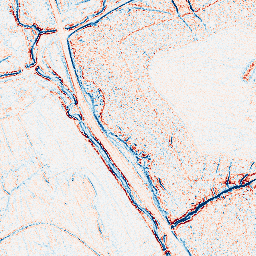
Category: edge_preserving
Decomposition family: bilateral
Decomposition parameters: d: 5
sigma_color: 25
sigma_space: 75
Upsampling method: regularized
Upsampling parameters: scale: 2
lambda_reg: 0.01
Upsampling scale: 2